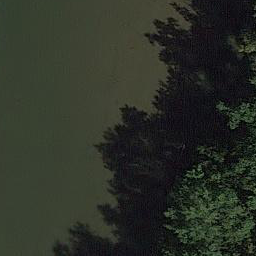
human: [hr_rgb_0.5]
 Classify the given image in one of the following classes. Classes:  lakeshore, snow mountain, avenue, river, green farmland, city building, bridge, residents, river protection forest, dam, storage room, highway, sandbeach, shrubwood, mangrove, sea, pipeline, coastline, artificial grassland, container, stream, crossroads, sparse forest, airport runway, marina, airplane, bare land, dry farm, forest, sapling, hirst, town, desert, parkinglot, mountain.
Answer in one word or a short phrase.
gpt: river protection forest